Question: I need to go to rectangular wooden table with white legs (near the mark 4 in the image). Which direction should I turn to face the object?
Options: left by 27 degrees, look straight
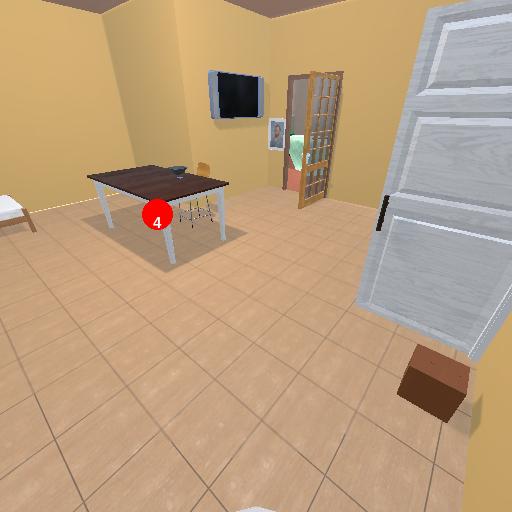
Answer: left by 27 degrees